Question: I'm running the class scala.tools.nsc.MainGenericRunner (better known as the scala console) under scala version 2.10.4
The -help flag outputs the following:

On the web I sporadically see another option -Yrepl-sync. Is this option still valid? What does it do? Why is it not listed with the rest of the -help content?
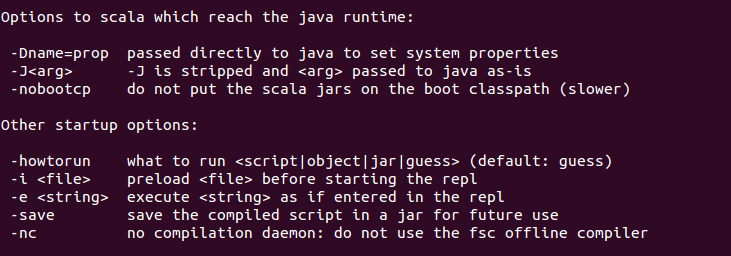
Answer: That setting is no longer used. It looks like 2.10.4 still uses it to init the compiler while you wait.
REPL always tries to initialize the compiler on a separate thread so you don't twiddle your thumbs.
Here is the copious "illusion of snappiness" comment:
<URL>